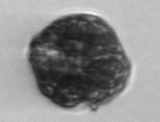
Label: Alexandrium_catenella